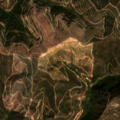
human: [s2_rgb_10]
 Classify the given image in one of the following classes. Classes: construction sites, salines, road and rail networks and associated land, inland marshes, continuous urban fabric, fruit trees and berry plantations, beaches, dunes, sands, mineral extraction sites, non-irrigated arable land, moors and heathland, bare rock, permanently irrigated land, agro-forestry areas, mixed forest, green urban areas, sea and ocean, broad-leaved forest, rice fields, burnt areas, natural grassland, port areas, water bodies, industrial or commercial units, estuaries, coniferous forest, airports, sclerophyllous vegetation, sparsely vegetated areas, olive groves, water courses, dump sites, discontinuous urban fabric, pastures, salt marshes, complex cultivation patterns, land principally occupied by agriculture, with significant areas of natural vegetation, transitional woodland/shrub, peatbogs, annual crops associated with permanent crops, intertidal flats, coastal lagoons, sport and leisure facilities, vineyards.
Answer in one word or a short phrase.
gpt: broad-leaved forest, sclerophyllous vegetation, transitional woodland/shrub